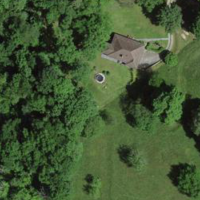
EUNIS habitat code: 44
Species observed at this site:
Lamium galeobdolon
Melittis melissophyllum
Neotinea ustulata